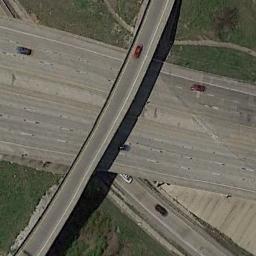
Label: overpass